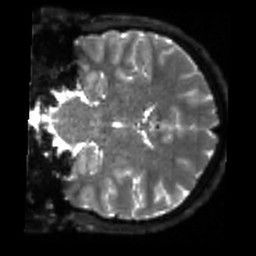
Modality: sbref
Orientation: coronal
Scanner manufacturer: siemens
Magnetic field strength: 3 T
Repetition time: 4 s
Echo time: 0.0594 s